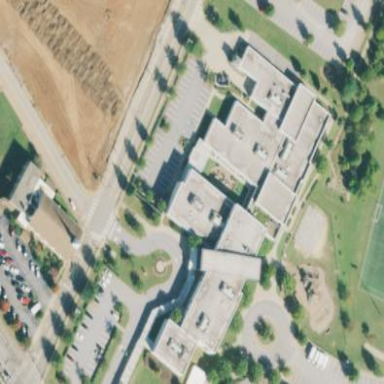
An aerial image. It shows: School building.